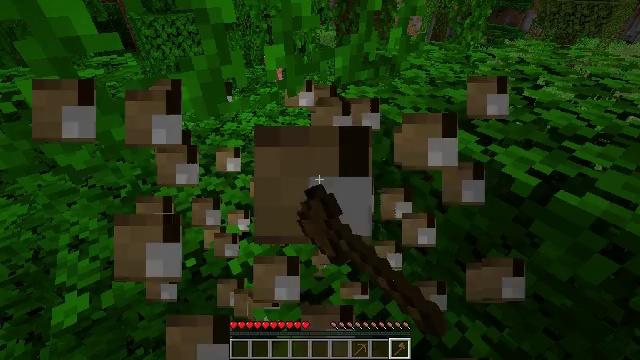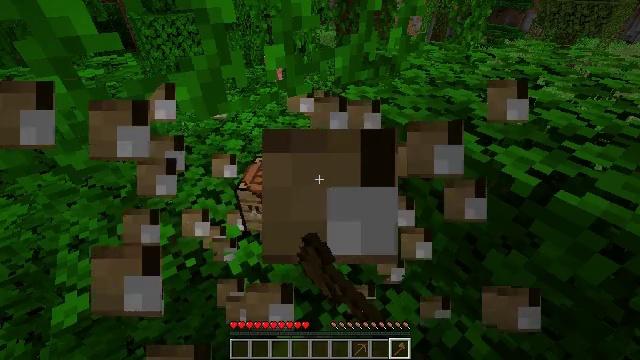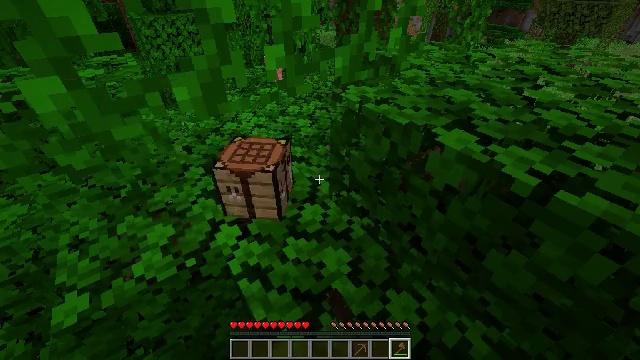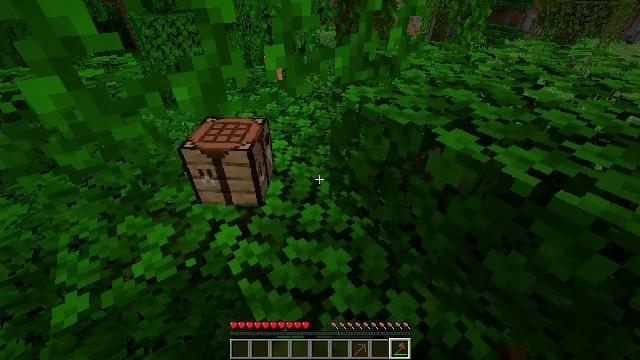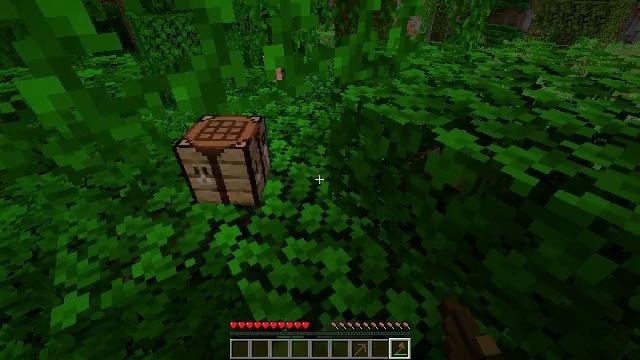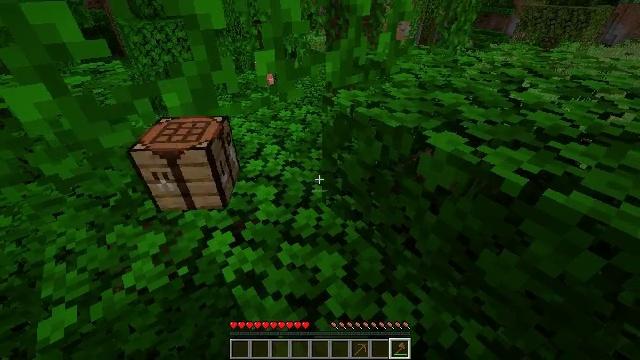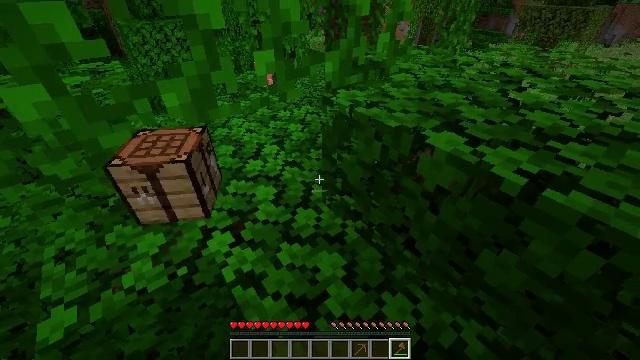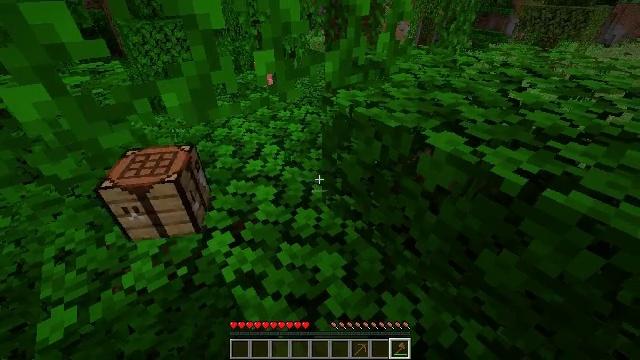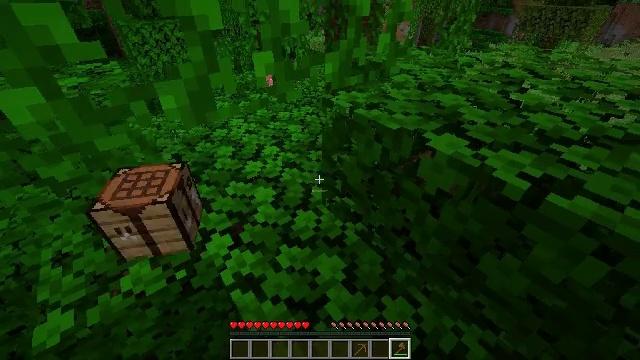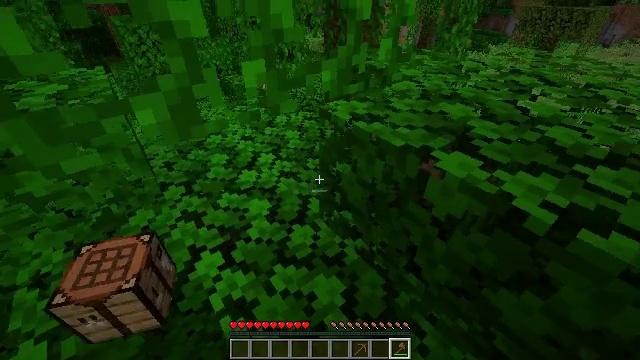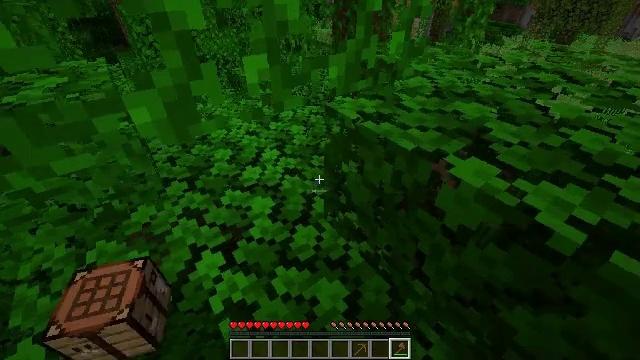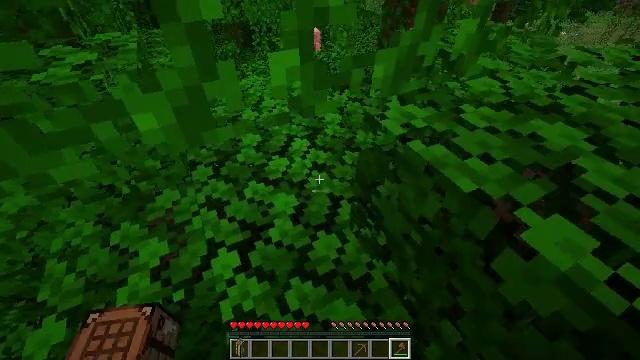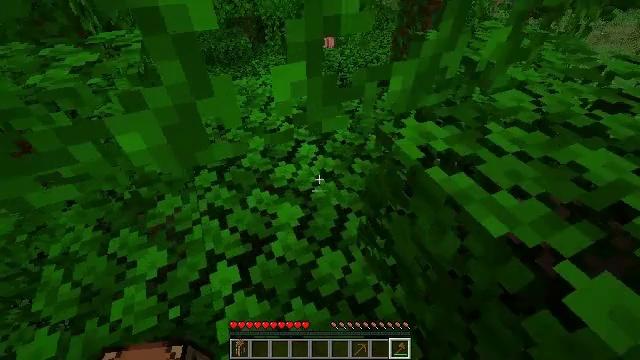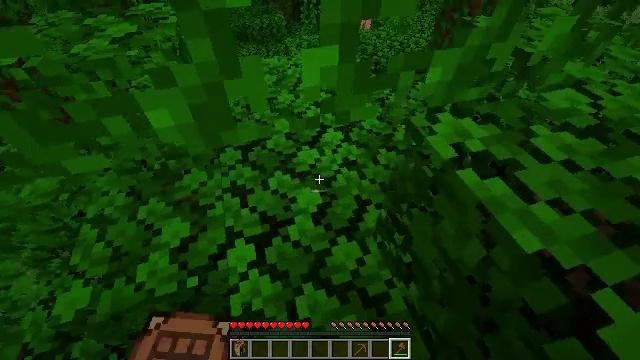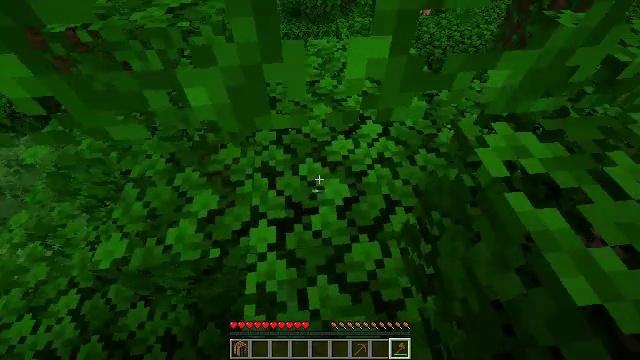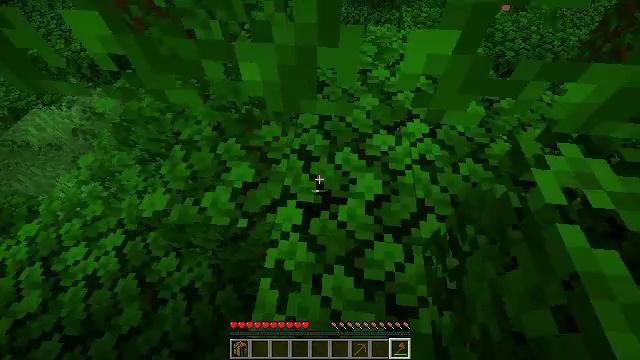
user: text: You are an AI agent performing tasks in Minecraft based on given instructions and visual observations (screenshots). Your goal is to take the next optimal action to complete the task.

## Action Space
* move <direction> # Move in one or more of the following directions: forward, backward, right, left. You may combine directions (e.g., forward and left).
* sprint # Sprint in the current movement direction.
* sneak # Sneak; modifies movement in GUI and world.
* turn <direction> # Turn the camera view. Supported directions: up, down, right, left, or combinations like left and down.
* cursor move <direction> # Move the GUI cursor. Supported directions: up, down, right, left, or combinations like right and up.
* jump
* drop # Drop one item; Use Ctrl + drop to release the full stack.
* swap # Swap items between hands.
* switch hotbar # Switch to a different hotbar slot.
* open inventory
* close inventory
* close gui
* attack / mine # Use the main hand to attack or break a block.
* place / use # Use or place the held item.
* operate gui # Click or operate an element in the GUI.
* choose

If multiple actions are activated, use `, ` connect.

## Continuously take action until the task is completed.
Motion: motion action
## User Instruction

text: Break the vines.
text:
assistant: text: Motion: attack / mine
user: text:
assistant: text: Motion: attack / mine
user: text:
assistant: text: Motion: attack / mine
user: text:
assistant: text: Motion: attack / mine
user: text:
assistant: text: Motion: turn right
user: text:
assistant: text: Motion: no_op
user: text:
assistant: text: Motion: no_op
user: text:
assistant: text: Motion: move forward
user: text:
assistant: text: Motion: move forward
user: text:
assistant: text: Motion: move forward, turn left and down
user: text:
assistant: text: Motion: move forward, turn left and down
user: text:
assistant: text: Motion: turn left
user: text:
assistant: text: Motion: turn left and down
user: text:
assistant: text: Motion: turn left and down
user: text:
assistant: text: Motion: turn left and down
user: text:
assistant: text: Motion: turn left and down
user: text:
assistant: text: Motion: turn left and down
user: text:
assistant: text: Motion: turn left and down
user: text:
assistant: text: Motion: turn left and down
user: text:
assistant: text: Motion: no_op
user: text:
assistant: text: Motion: no_op
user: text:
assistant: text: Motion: no_op
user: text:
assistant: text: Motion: no_op
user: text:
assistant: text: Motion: no_op
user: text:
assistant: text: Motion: no_op
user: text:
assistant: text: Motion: no_op
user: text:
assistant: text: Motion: no_op
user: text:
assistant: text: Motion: move left
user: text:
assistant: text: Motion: move forward and move left, turn down
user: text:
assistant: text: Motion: move forward